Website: home-depot
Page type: billing-address
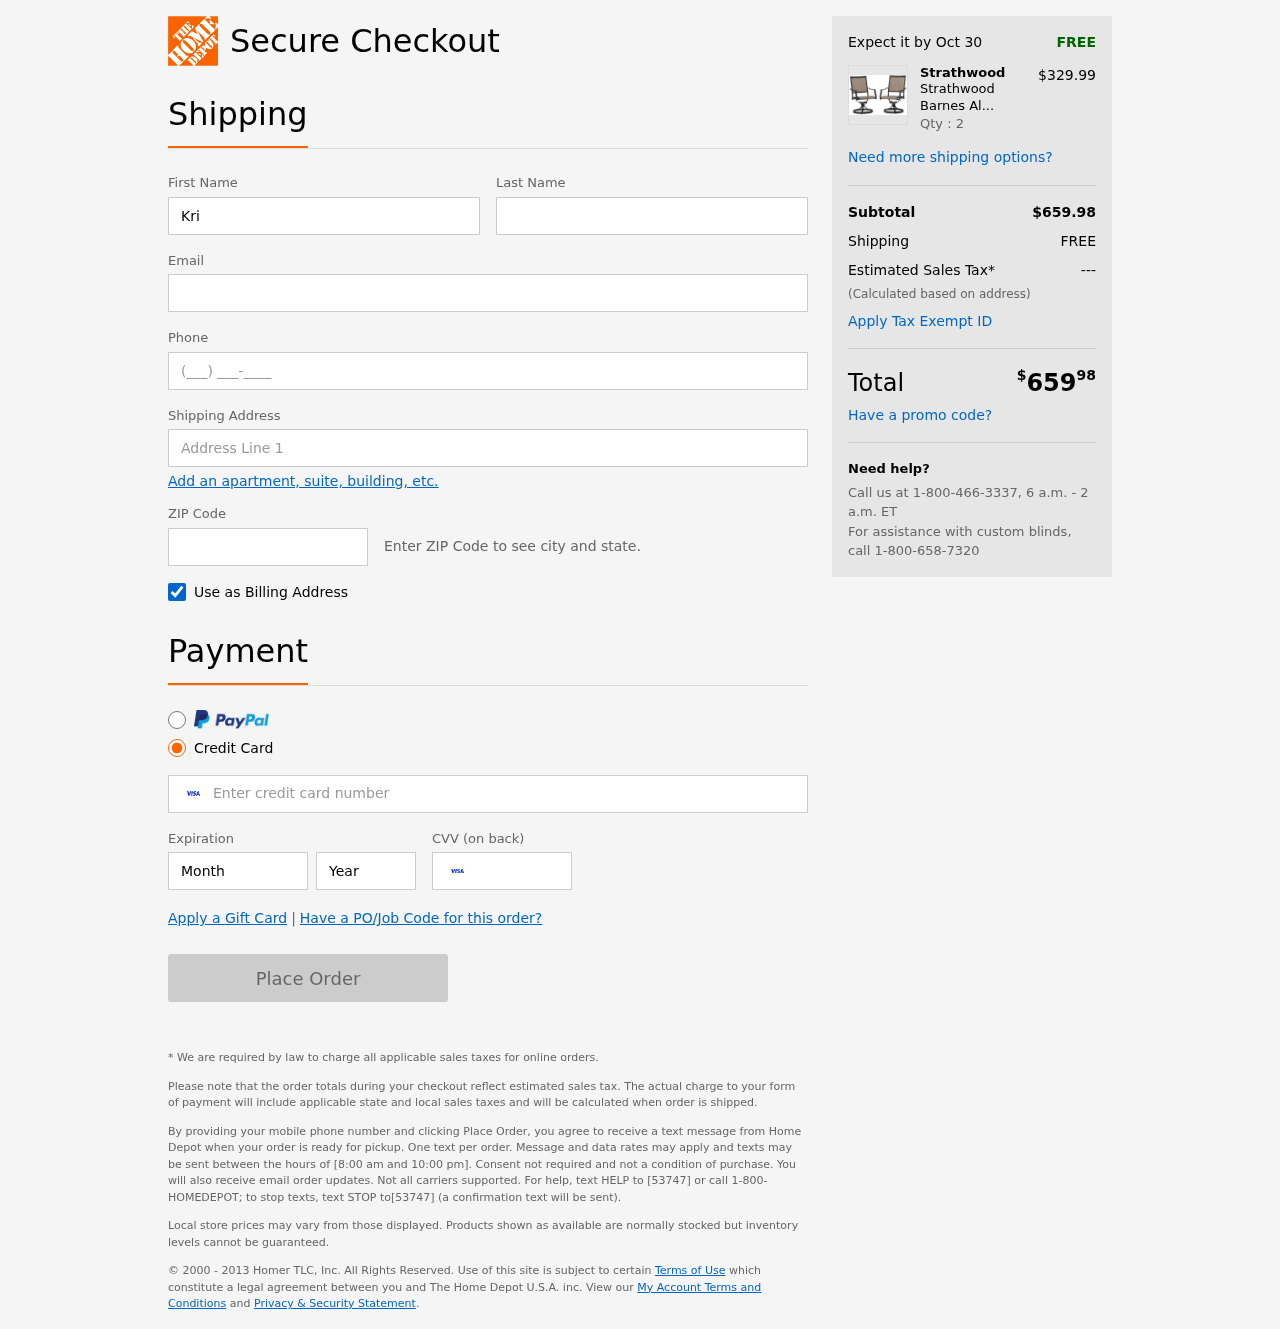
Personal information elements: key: PII_FIRSTNAME
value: Kristina
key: PII_LASTNAME
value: Contreras
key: PII_EMAIL
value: kristinacontreras@yahoo.com
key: PII_PHONE
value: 9738683974
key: PII_STREET
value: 85668 Sharon Extension
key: PII_POSTCODE
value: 45027
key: PII_CARD_NUMBER
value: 4358 8596 7468 3478
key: PII_CARD_EXPIRY_MONTH
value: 11
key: PII_CARD_CVV
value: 230
Product elements: key: PRODUCT1_BRAND
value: Strathwood
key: PRODUCT1_NAME
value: Strathwood Barnes Aluminum Swivel Rocker Chair, Set of 2
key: PRODUCT1_PRICE
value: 329.99
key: PRODUCT1_QUANTITY
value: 2
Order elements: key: ORDER_DELIVERY_DATE
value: Oct 30
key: ORDER_SUBTOTAL
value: $659.98
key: ORDER_SHIPPING_COST
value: FREE
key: ORDER_TAX
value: ---
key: ORDER_TOTAL2
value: $65998